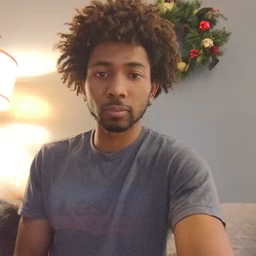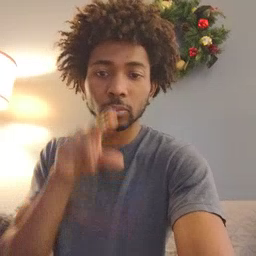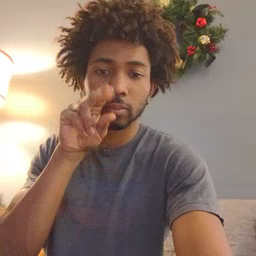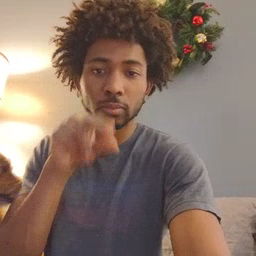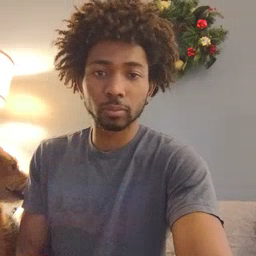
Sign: duck